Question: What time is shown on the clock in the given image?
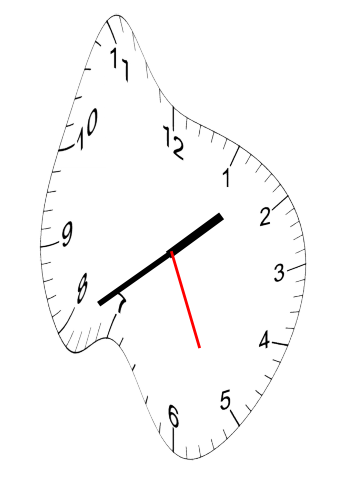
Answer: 01:39:26